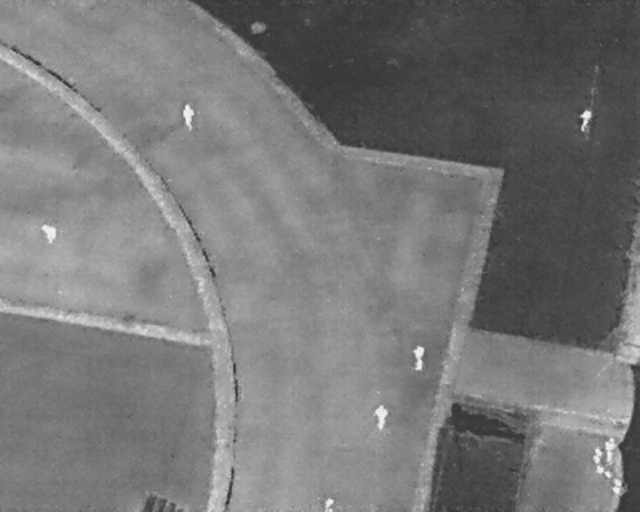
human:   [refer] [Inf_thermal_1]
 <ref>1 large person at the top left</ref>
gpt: <box>[[27, 21, 31, 24, 168]]</box>